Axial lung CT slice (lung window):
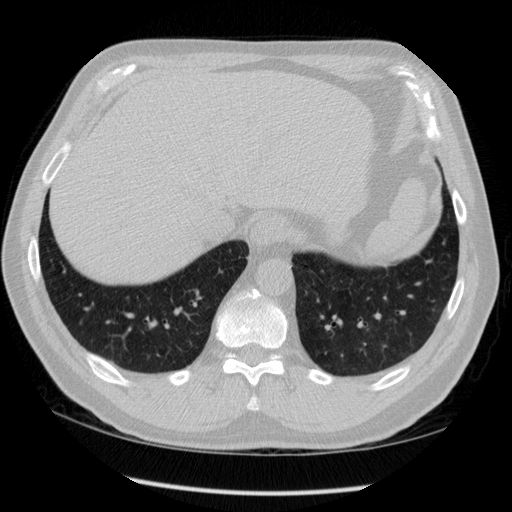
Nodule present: no